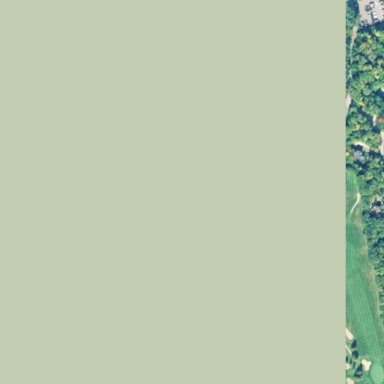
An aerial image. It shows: Golf course surrounded by greenery.